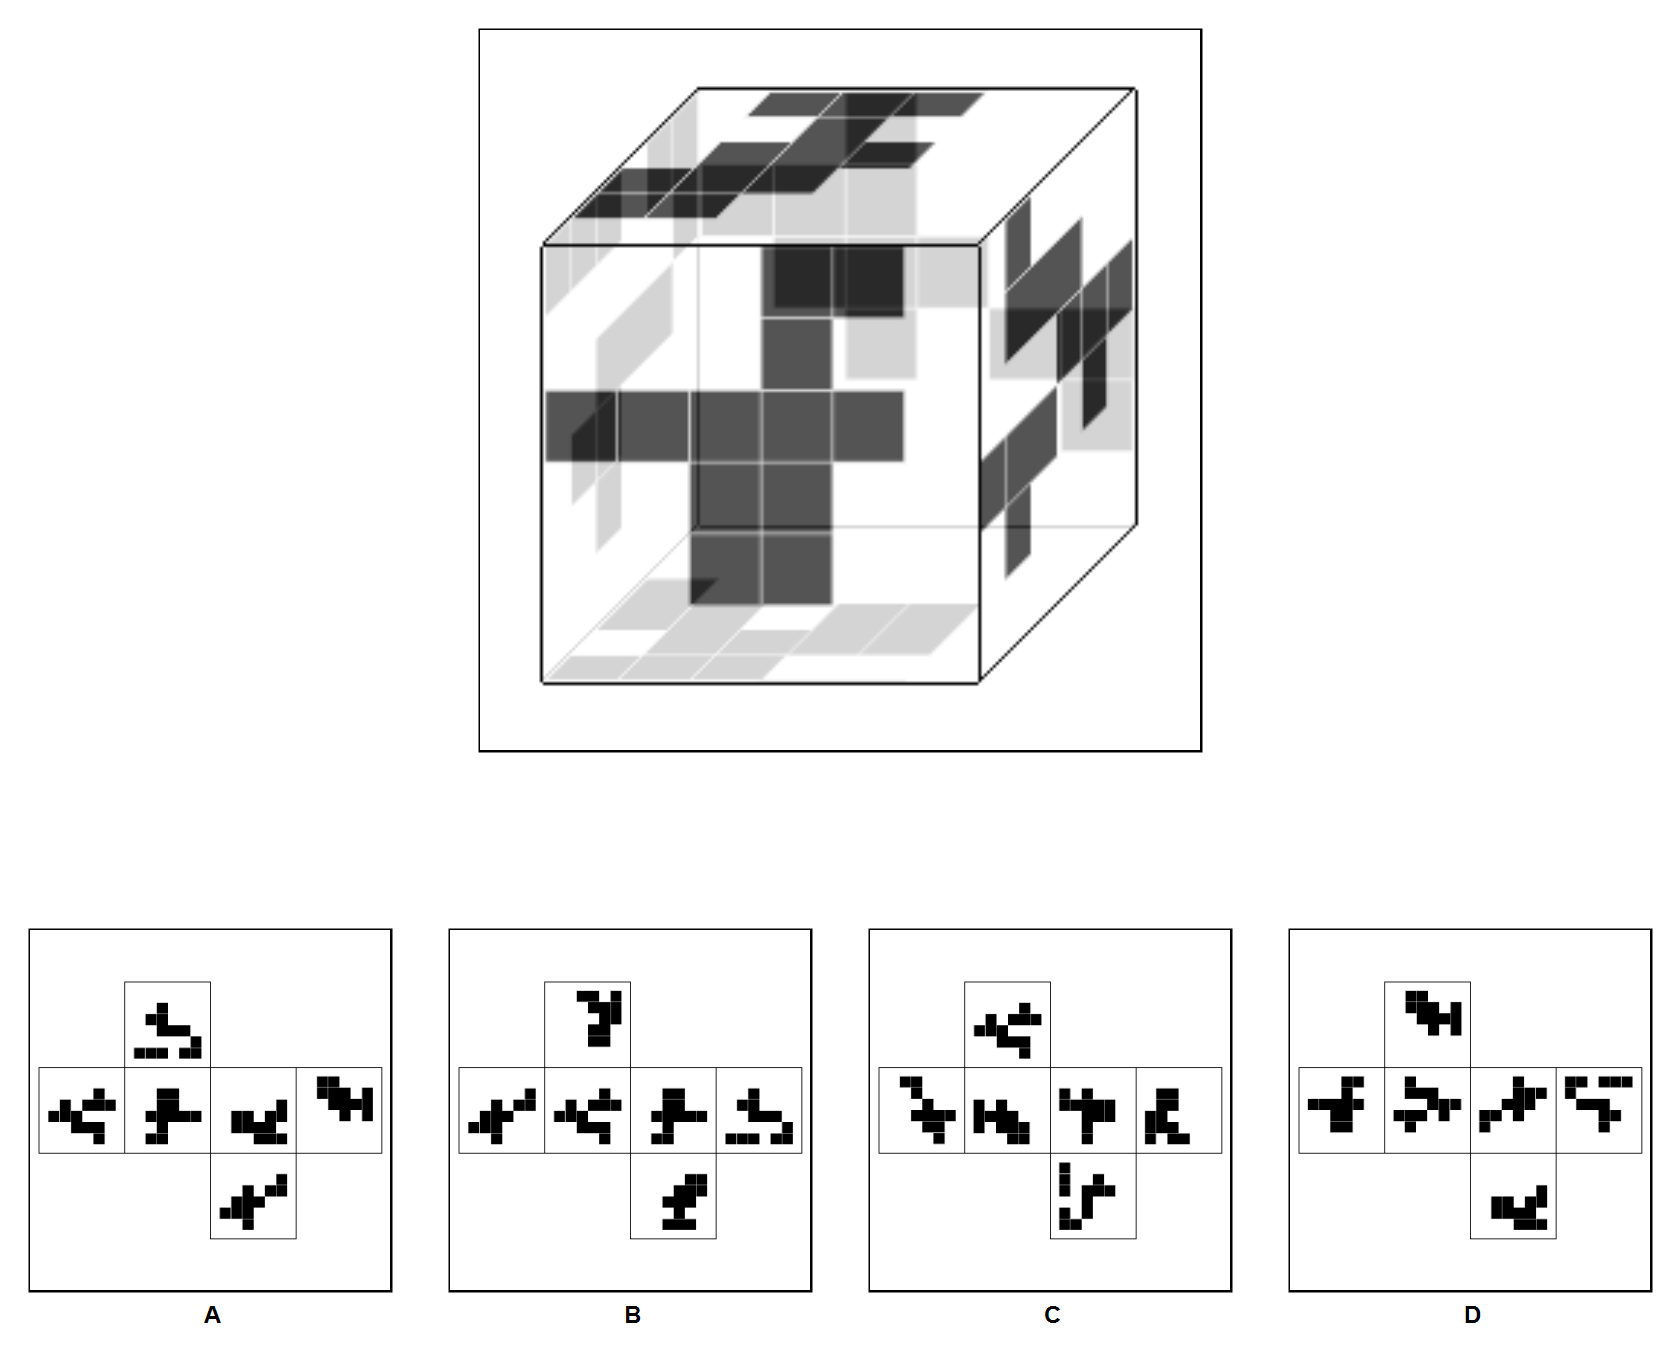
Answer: A